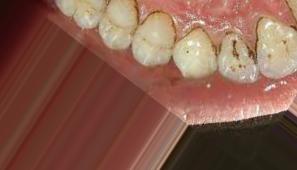
Condition: Tooth Discoloration